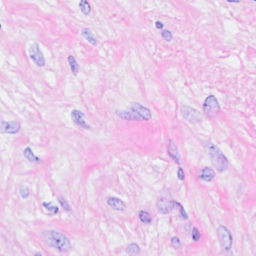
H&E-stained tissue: Breast